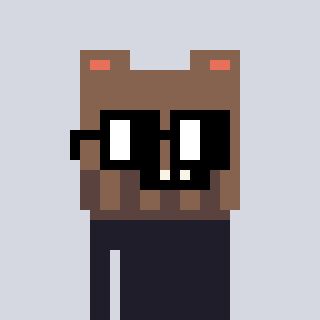
a pixel art character with square black glasses, a bear-shaped head and a magenta-colored body on a cool background